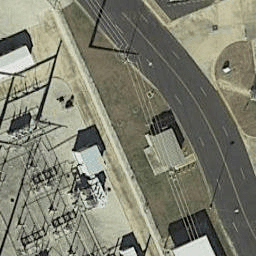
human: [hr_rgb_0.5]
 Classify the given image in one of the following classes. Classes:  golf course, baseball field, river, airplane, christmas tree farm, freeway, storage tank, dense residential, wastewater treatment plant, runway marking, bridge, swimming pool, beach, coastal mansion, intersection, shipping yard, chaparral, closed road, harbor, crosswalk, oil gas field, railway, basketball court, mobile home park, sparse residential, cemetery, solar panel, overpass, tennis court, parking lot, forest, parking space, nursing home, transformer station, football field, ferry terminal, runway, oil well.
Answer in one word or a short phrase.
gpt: transformer station